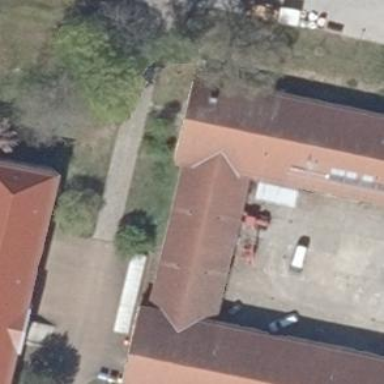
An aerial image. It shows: Office building.